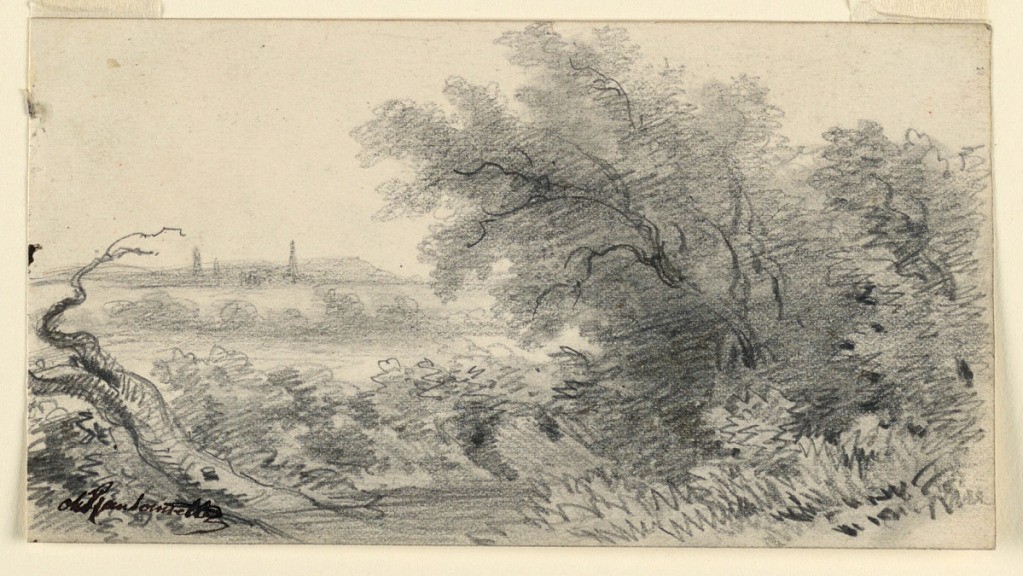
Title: Landscape with Branch
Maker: Charles Nicolas Ransonnette, French, 1793 - 1877
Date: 1793–1877
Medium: Black crayon on paper
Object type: Drawing
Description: Landscape with branch.